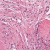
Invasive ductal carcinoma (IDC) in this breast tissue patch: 1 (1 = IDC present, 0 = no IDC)